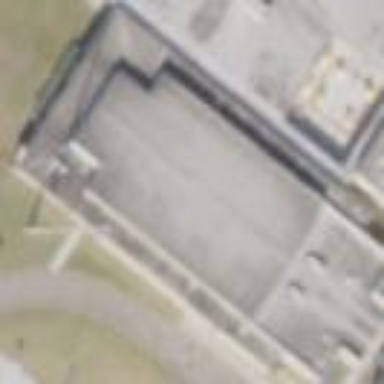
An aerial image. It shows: School building.